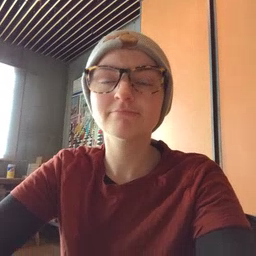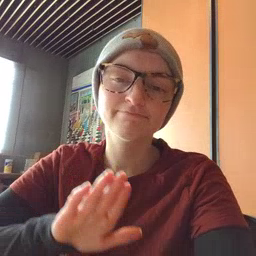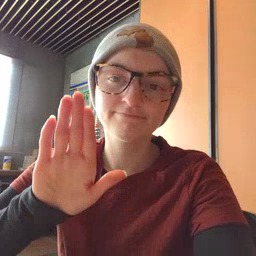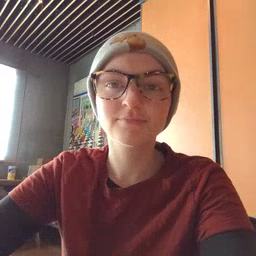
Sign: mitten